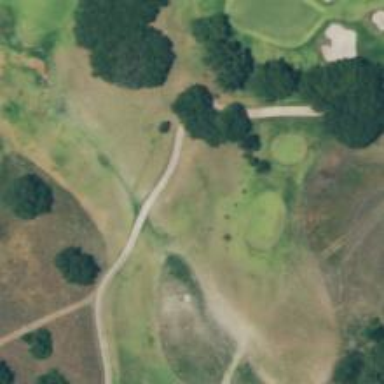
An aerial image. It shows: Service road designated as golf cart path.